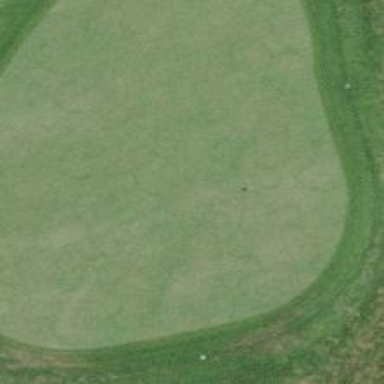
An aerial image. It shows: Green golf area with grass land use.